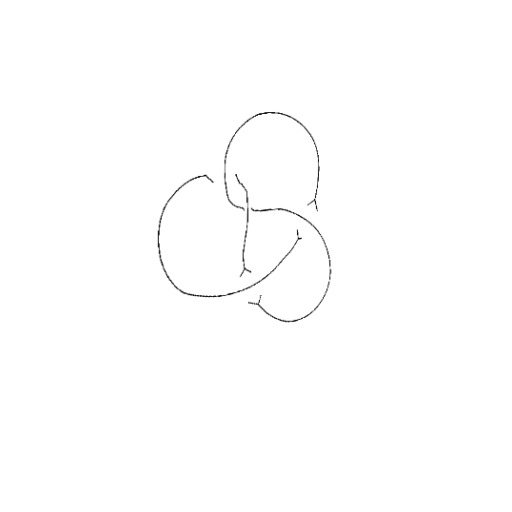
Crossing number: 4